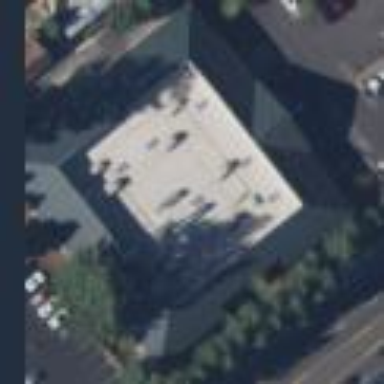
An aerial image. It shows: Supermarket building.